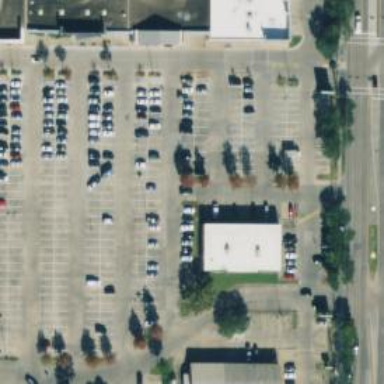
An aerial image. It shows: Parking space is available.